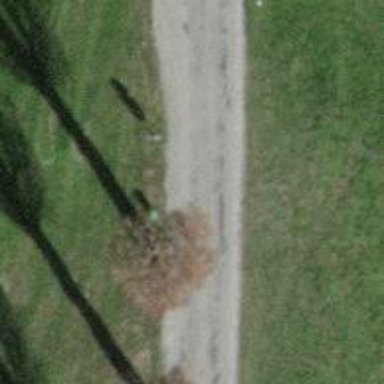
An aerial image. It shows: Single tag "natural: tree."